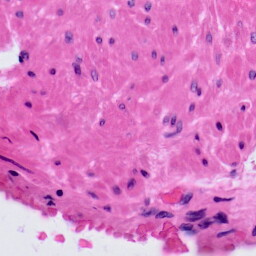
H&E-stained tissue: Prostate